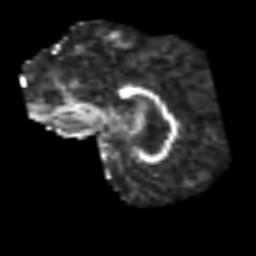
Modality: FA
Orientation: sagittal
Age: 56
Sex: male
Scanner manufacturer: siemens
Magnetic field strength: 3 T
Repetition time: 3.2 s
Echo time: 0.081 s